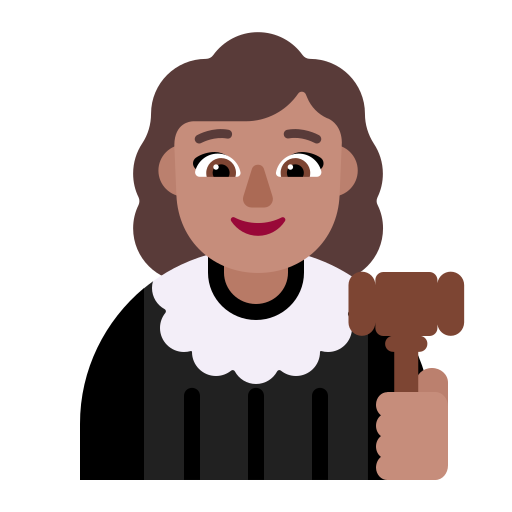
woman judge flat